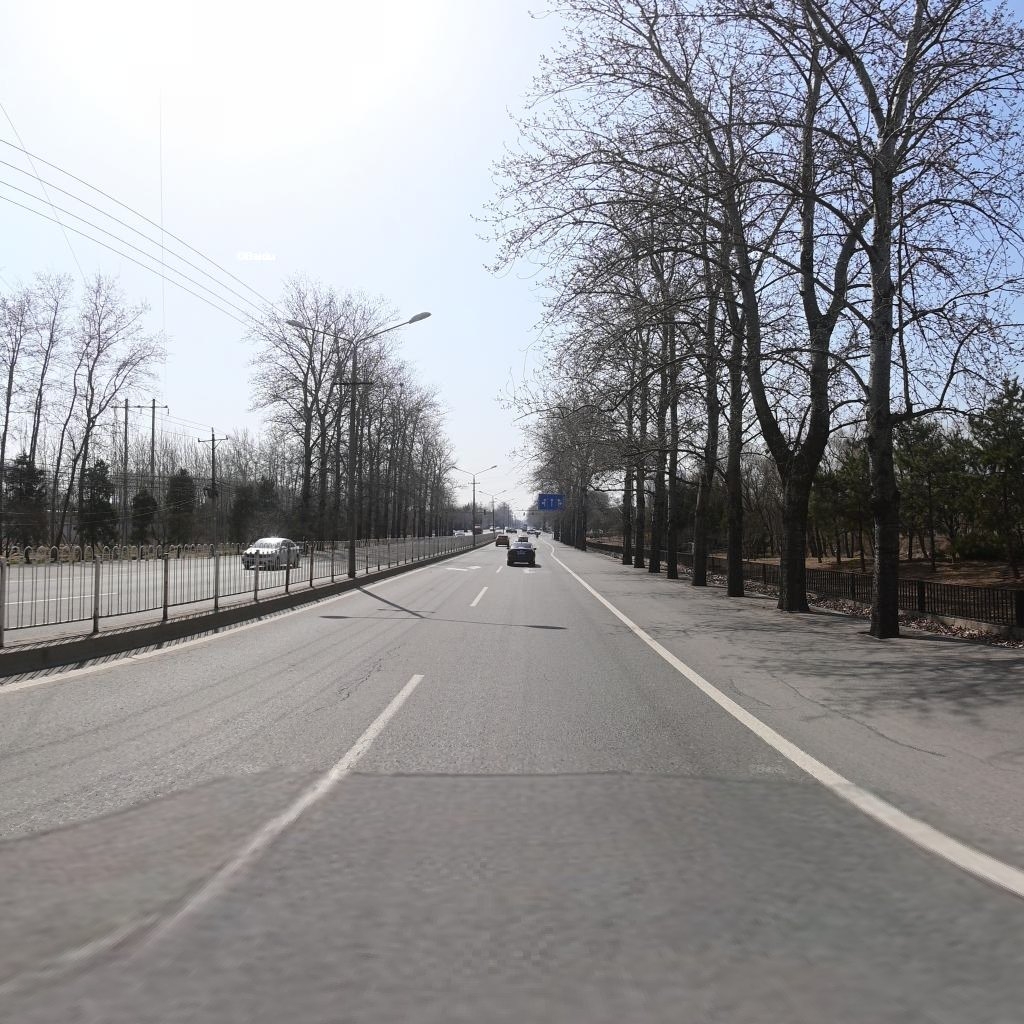
Region: Chaoyang
Road damage annotations: longitudinal patch, longitudinal patch, longitudinal crack, longitudinal patch